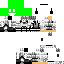
A female skeleton skin with dark skin, wearing brown bald dressed in a green hoodie and black pants, featuring a closed mouth.